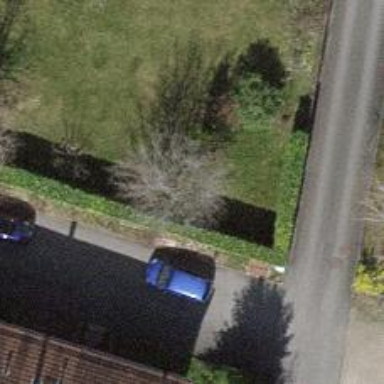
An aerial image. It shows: Garden with deciduous broadleaved trees.